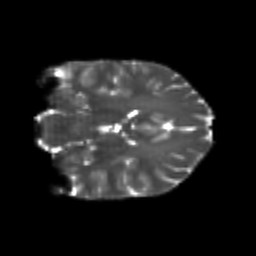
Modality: T2w
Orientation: coronal
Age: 24
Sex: female
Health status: healthy
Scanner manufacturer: philips
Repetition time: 7.389 s
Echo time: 0.08599 s